Question: Can some one help me to fix this error ..Not able declare a

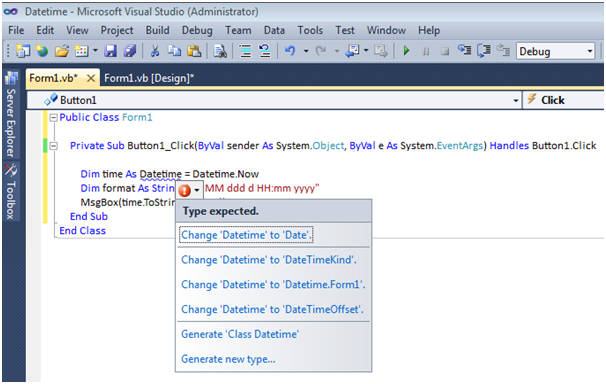
Answer: Change 'Datetime' to 'DateTime'.
And you are getting 'DateTime' converted as 'Datetime' coz your project's name is , so your immediate class name or namespace would also be Datetime. Change your class name or else use Date or else use fully qualified name for 'DateTime'.